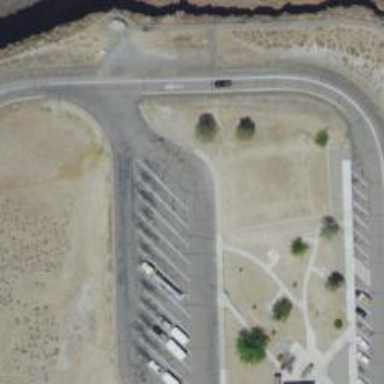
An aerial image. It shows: Rest area along service road.